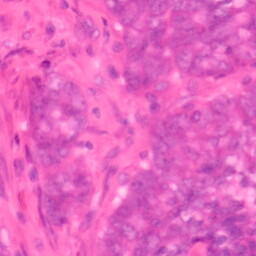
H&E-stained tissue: Colon